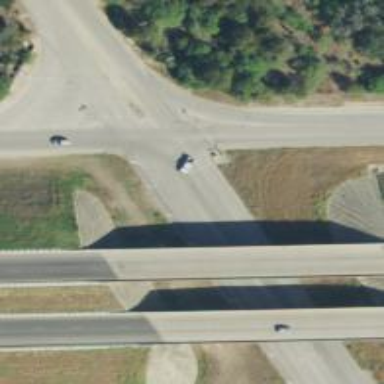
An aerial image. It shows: Secondary road with frontage road alongside.